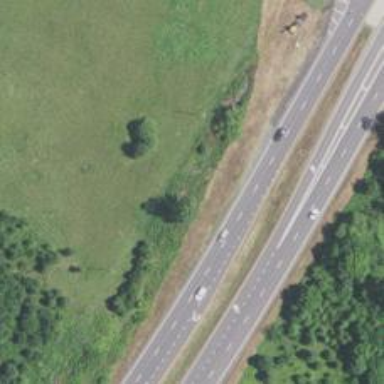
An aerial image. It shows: Trunk highway.